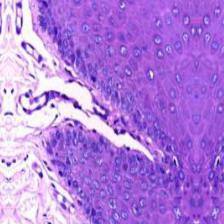
Diagnosis: Normal